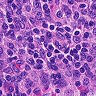
Metastatic tissue present: no